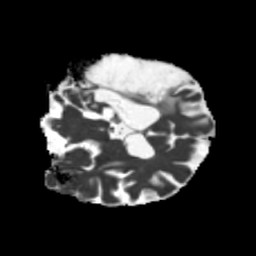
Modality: MD
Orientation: coronal
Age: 51
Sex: male
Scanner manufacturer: siemens
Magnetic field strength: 3 T
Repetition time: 5.25 s
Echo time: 0.08 s